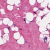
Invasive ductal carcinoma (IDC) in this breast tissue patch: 0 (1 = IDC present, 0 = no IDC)